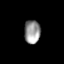
Tissue: lung
Cell type: Endothelial cells
Senescence score: 0.6409
Nuclear area (px): 367
Mean DAPI intensity: 150.044